Field crop: maize
Growth stage: 2
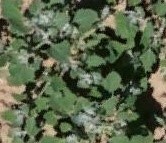
Species: chenopodium